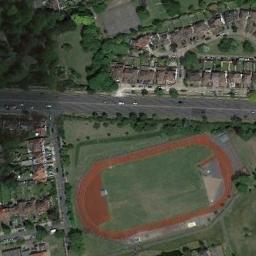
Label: ground_track_field